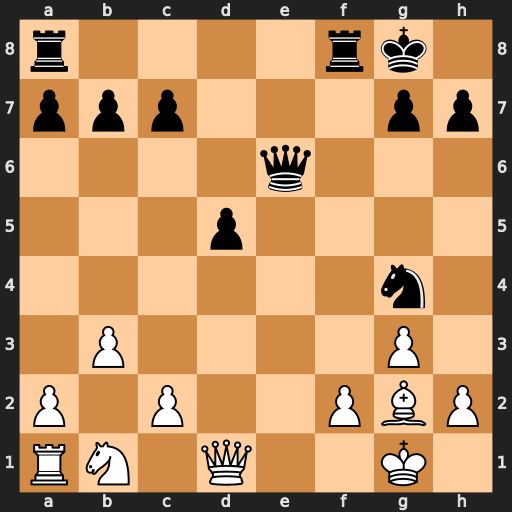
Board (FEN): r4rk1/ppp3pp/4q3/3p4/6n1/1P4P1/P1P2PBP/RN1Q2K1
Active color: w
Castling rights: -
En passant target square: -
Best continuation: Bxd5 Qxd5 Qxd5+